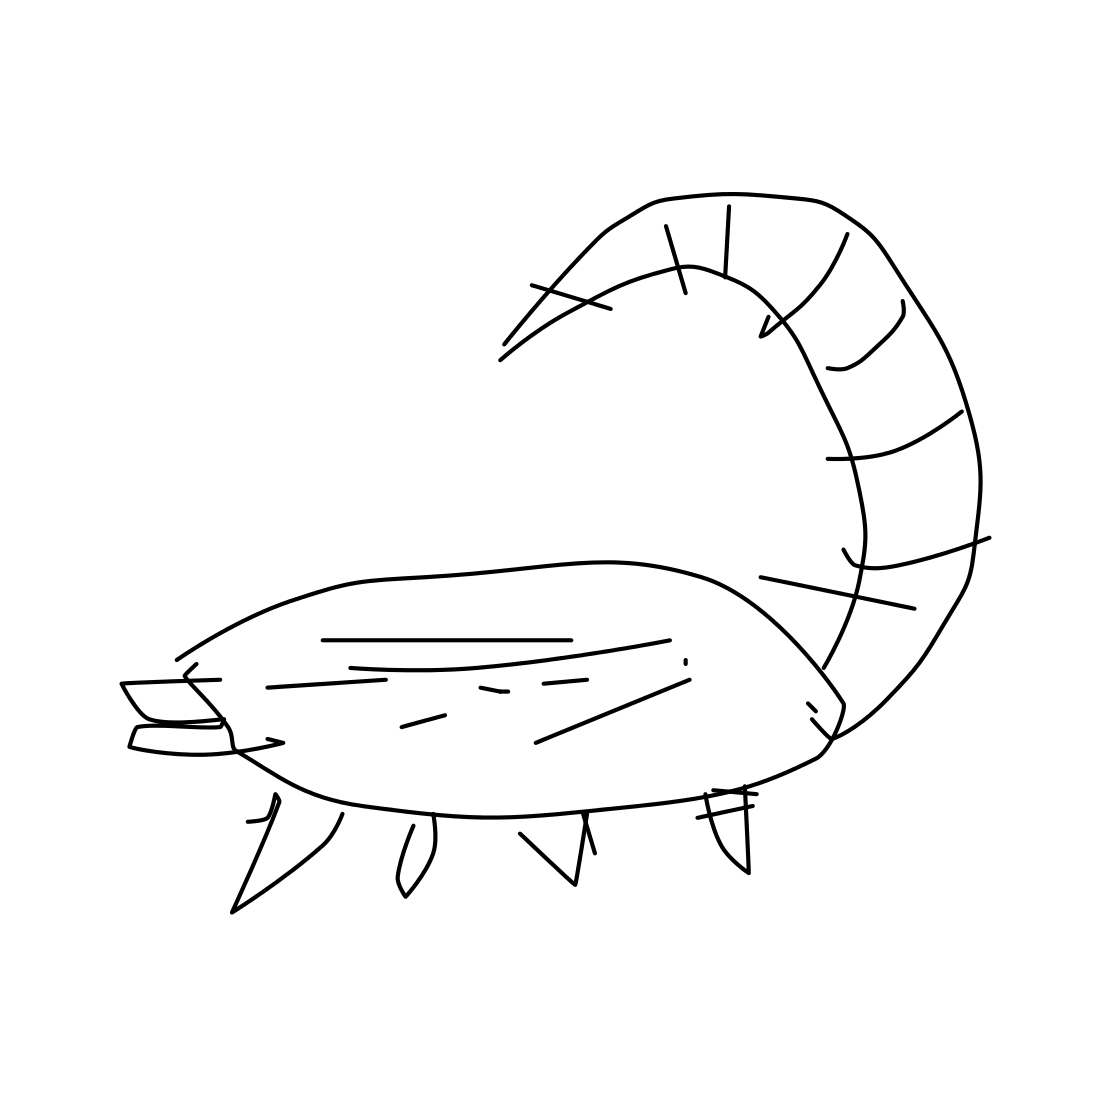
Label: scorpion